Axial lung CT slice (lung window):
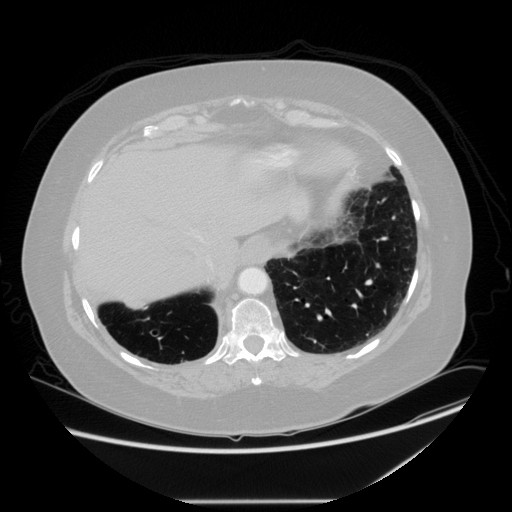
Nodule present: no